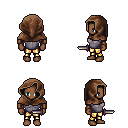
a pixel art fantasy rpg character, female body template, human, dark skin, steel chest armor, gold greaves, plain hairstyle, cloth hood, leather bracers, dagger, four views (front, back, left, right), 2x2 character sprite sheet, small pixel art, hard edges, no anti-aliasing